Here is the envelope spectrum of one vibration snapshot from a rolling-element bearing, with each characteristic fault-frequency family marked on the frequency axis. Diagnose the bearing from this image, choosing from: normal, inner_race, outer_race, ball.
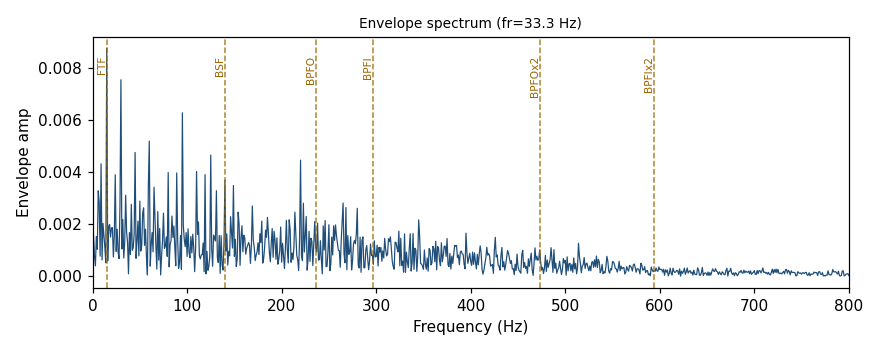
Answer: ball